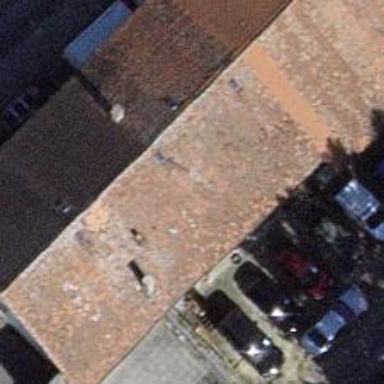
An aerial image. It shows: Restaurant.